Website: home-depot
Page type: billing-address
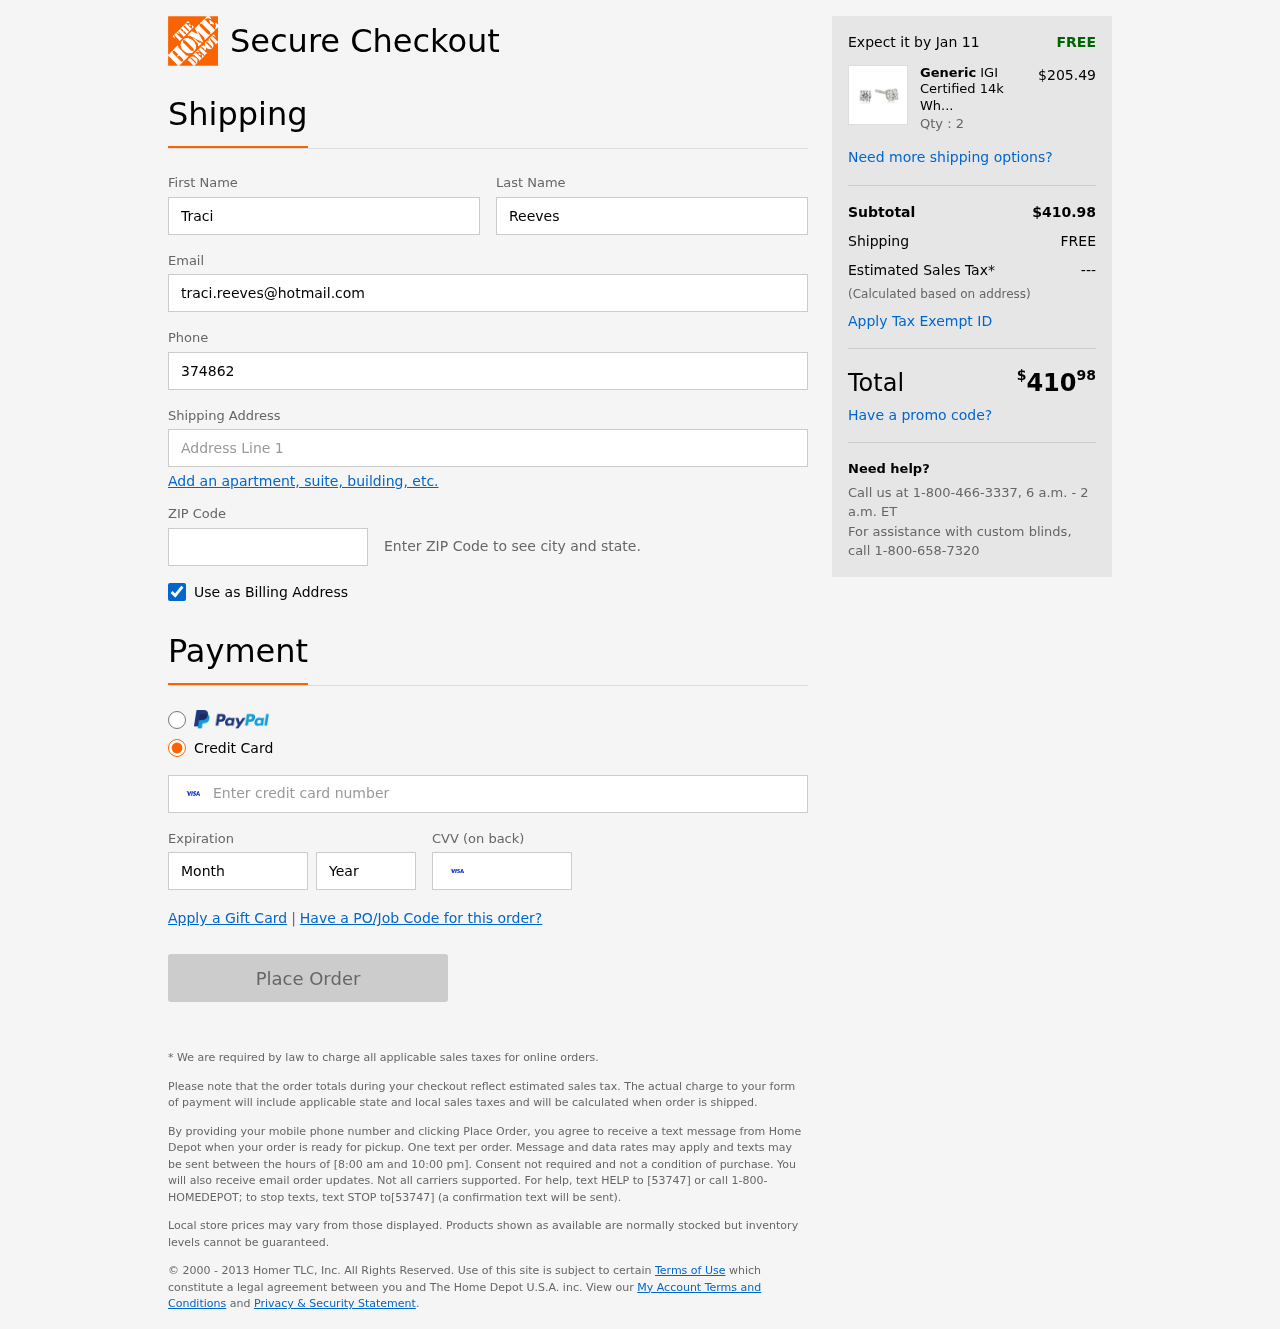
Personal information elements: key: PII_FIRSTNAME
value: Traci
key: PII_LASTNAME
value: Reeves
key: PII_EMAIL
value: traci.reeves@hotmail.com
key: PII_PHONE
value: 3748628115
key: PII_STREET
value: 7003 Alyssa Mission
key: PII_POSTCODE
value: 46483
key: PII_CARD_NUMBER
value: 4749 2513 0473 1695
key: PII_CARD_EXPIRY_MONTH
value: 02
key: PII_CARD_CVV
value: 481
Product elements: key: PRODUCT1_BRAND
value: Generic
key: PRODUCT1_NAME
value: IGI Certified 14k White Gold Round-Cut Diamond Studs (1/4 cttw, H-I Color, I1 Clarity)
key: PRODUCT1_PRICE
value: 205.49
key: PRODUCT1_QUANTITY
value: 2
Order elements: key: ORDER_DELIVERY_DATE
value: Jan 11
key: ORDER_SUBTOTAL
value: $410.98
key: ORDER_SHIPPING_COST
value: FREE
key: ORDER_TAX
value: ---
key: ORDER_TOTAL2
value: $41098